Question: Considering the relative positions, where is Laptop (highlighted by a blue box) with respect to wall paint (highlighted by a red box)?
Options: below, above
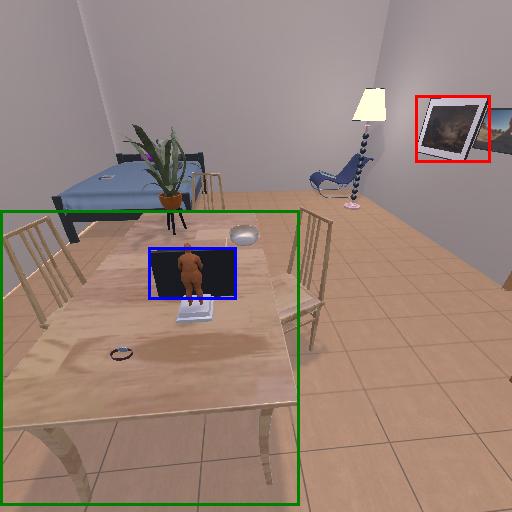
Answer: below